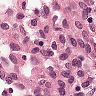
Metastatic tissue present: no